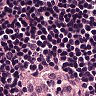
Metastatic tissue present: no